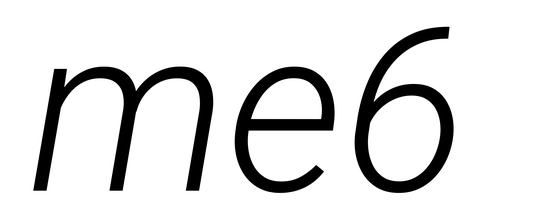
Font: Roboto-Italic_Light_Italic